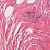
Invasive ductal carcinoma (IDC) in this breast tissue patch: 0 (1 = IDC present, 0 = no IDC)